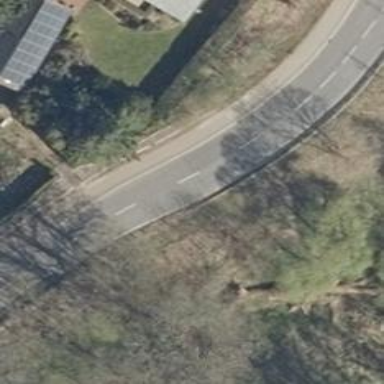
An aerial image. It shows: Secondary road with asphalt surface. There is cycle track on the left side of the road.